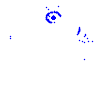
Particle: pion